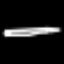
Label: pencil